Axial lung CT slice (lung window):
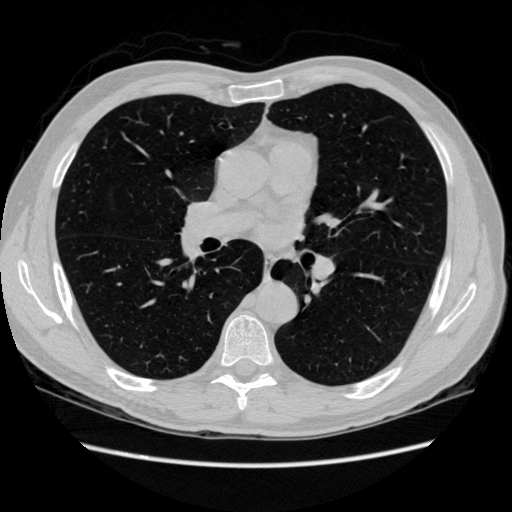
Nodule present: no